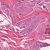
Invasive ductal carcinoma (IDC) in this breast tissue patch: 0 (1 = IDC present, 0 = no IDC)